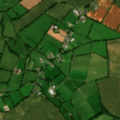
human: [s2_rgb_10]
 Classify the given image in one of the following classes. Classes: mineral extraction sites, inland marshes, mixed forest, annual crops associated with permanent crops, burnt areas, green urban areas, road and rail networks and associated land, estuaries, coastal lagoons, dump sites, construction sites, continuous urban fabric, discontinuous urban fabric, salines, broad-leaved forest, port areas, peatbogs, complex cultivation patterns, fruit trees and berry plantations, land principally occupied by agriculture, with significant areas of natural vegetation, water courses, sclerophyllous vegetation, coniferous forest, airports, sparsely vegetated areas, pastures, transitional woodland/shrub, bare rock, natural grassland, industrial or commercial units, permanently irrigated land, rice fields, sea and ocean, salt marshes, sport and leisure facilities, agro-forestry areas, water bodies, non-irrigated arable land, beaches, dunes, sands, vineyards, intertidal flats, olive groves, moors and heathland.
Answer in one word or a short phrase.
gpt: non-irrigated arable land, pastures